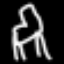
Label: chair